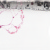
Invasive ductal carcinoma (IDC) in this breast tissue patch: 0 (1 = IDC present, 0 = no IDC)